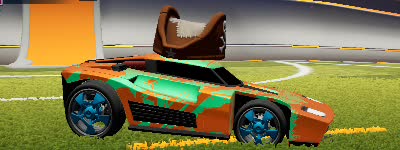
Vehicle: breakout